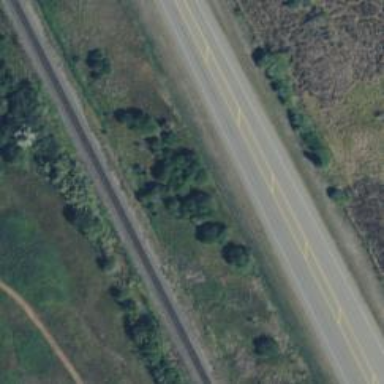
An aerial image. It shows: Asphalt road classified as trunk highway.